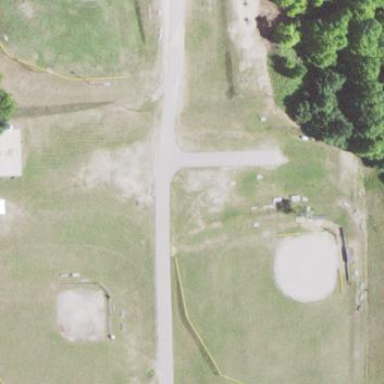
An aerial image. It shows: Baseball pitch for leisure and sports activities.